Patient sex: M
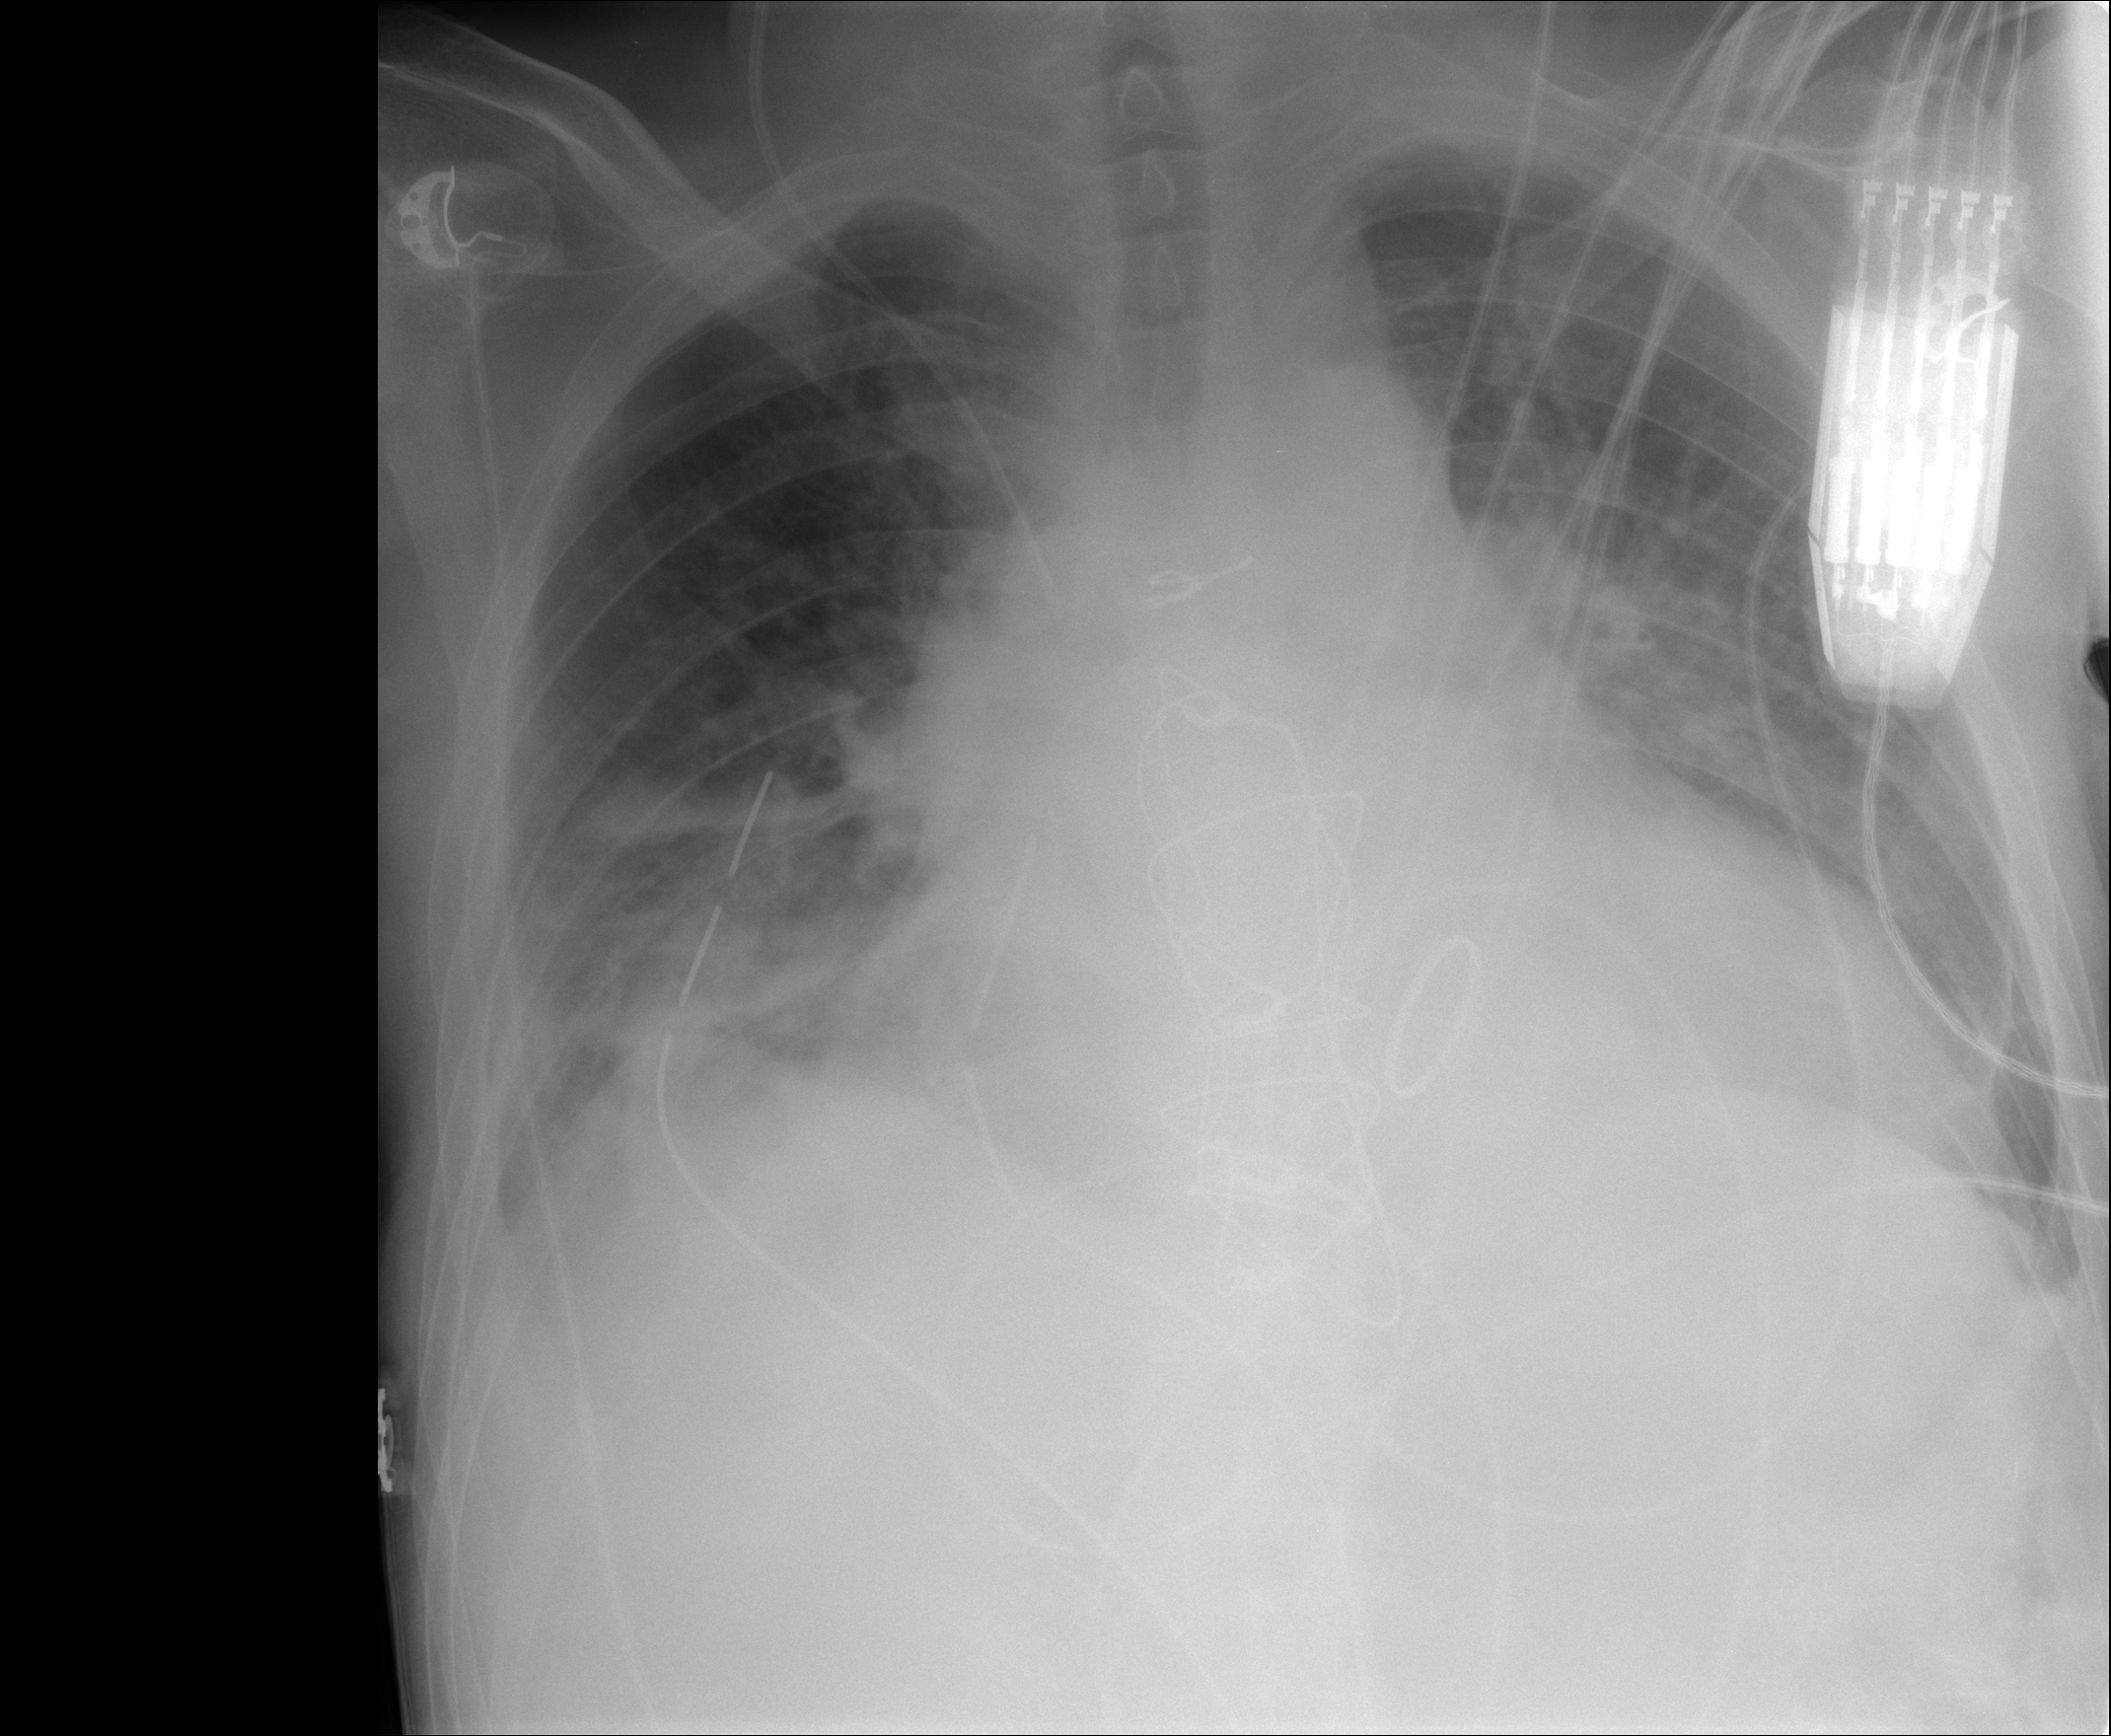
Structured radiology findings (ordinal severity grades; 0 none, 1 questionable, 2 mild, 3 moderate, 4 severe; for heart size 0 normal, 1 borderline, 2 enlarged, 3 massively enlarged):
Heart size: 3
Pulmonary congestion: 3
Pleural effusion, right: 3
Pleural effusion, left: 1
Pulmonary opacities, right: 1
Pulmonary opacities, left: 1
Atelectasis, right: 3
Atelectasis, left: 2